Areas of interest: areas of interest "Educational"
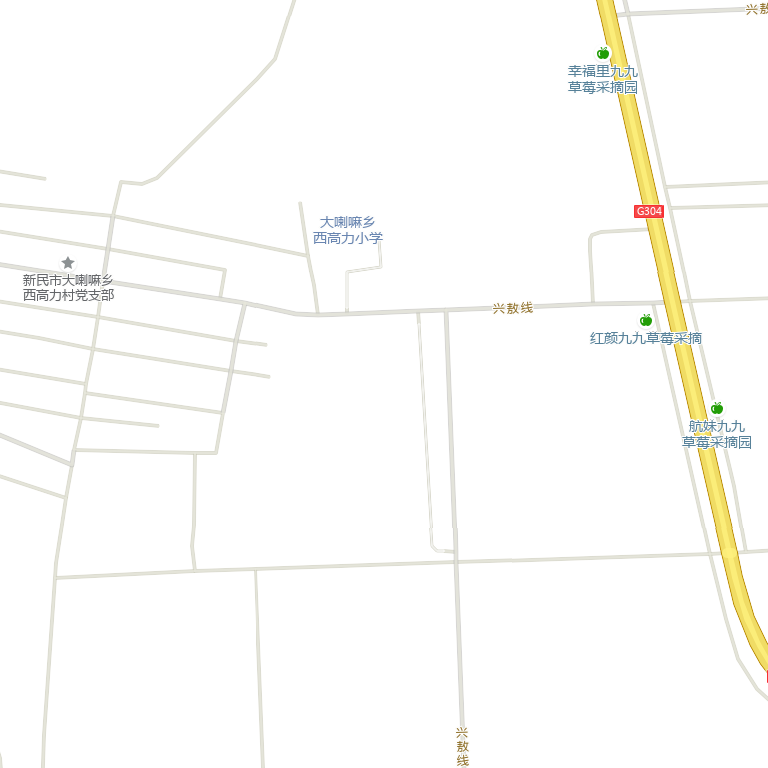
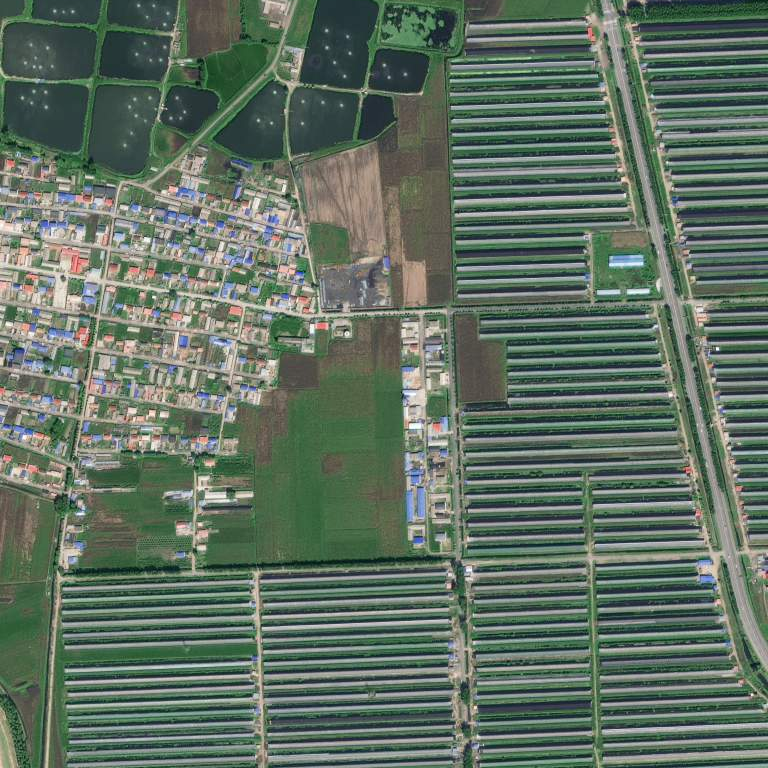